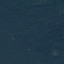
Land use / land cover class: Forest